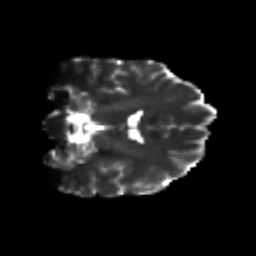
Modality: T2w
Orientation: coronal
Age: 24
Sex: male
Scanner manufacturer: siemens
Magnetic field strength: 3 T
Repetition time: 3.5 s
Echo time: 0.125 s